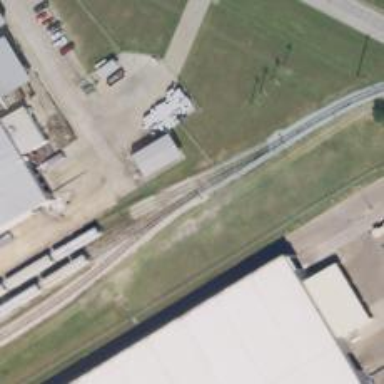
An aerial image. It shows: Railway spur service.